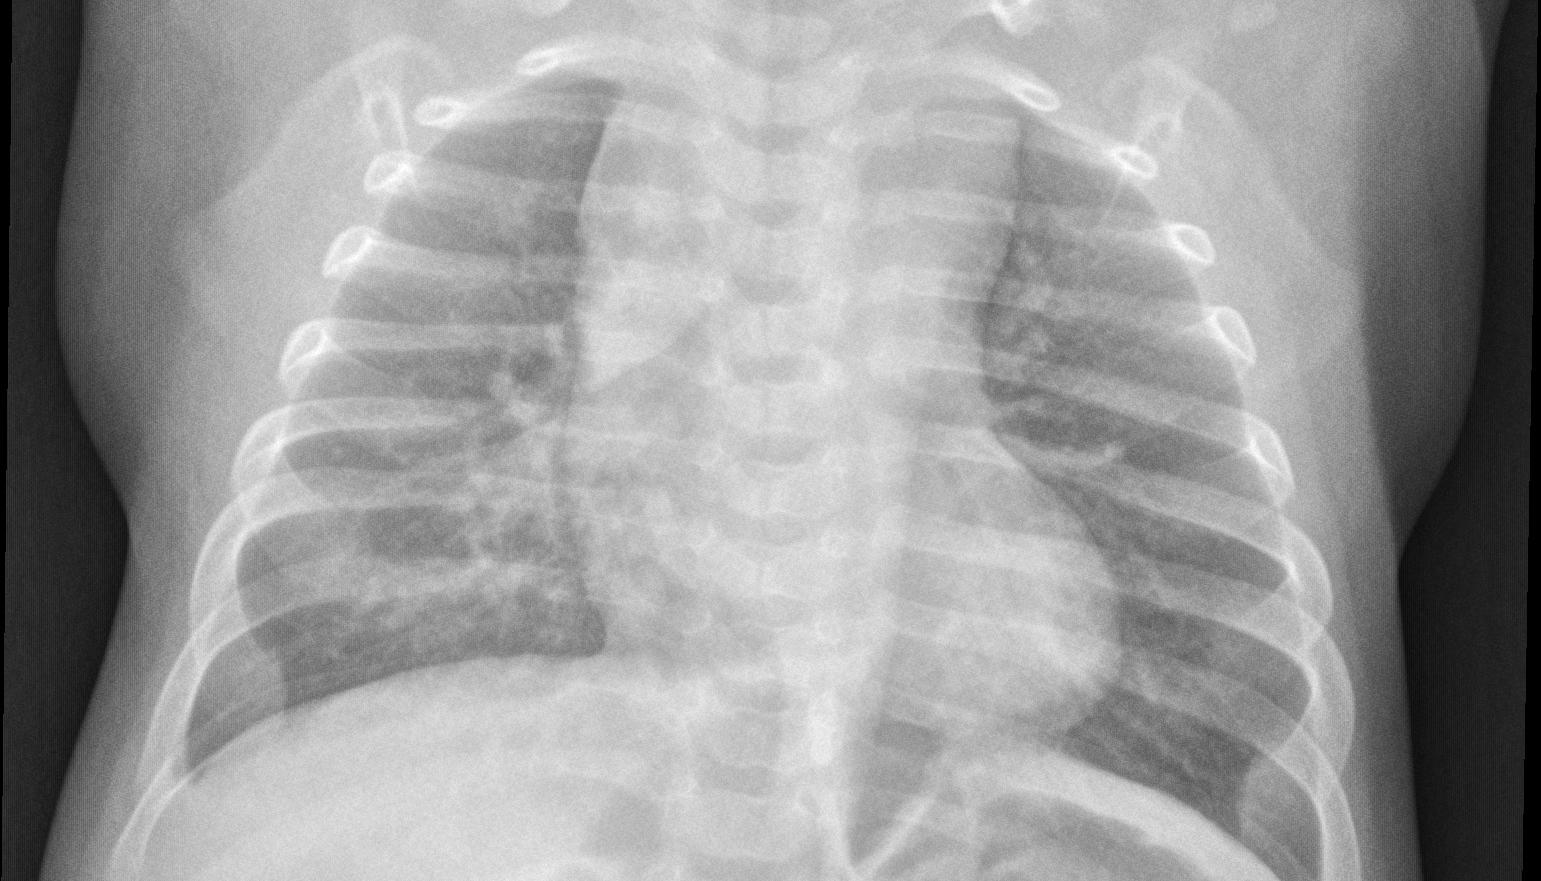
Diagnosis: PNEUMONIA